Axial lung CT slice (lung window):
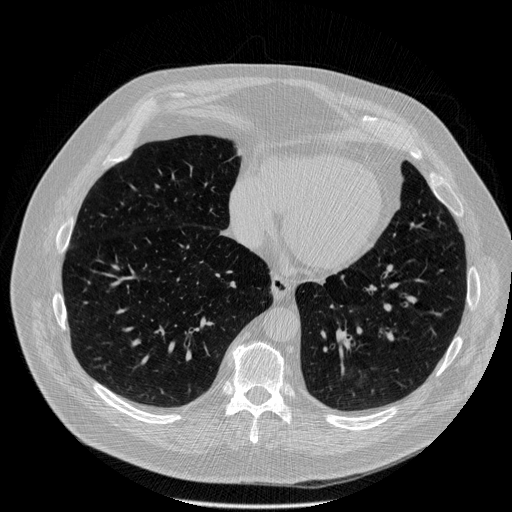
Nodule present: no